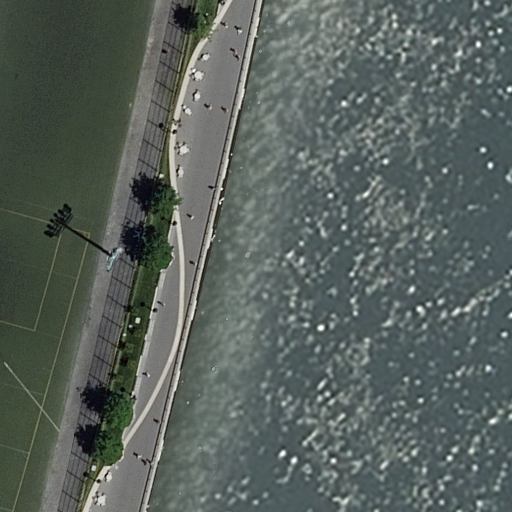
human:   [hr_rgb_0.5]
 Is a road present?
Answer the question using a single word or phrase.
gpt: yes

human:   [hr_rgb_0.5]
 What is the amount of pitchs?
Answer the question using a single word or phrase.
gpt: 1

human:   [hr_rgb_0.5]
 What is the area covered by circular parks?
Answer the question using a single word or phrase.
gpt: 0m2

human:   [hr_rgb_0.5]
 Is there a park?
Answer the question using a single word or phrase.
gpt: yes

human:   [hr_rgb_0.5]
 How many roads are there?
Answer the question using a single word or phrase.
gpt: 1

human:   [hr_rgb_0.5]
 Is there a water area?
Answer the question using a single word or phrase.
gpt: yes

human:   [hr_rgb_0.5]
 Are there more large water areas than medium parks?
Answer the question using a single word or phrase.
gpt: yes

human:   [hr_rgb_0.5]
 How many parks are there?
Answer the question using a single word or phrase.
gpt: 1

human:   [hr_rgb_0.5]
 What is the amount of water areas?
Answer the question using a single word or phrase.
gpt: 1

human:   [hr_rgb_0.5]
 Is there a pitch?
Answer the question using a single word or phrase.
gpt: yes

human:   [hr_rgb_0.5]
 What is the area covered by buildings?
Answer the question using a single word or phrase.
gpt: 0m2

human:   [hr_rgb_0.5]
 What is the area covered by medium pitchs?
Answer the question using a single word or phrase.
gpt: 0m2

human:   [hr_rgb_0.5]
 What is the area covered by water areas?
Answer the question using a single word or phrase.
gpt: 6508m2

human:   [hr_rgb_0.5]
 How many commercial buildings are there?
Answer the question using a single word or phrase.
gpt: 0

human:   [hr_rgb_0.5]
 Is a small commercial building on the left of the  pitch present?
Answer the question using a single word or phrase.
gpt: no

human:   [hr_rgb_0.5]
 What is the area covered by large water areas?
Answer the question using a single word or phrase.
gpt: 6508m2

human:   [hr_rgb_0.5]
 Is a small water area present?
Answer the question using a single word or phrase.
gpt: no

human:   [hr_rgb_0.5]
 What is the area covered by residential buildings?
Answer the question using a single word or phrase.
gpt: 0m2

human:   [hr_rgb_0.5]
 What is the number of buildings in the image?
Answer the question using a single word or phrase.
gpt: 0

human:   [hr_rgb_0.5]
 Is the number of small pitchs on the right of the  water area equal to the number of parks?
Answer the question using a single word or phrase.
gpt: no

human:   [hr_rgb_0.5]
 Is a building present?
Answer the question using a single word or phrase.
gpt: no

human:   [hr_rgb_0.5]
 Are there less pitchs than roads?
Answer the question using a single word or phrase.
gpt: no

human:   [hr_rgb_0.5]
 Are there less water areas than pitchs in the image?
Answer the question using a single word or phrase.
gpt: no

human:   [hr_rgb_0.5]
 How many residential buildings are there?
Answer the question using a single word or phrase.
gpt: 0

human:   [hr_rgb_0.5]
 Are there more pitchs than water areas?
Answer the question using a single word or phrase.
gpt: no

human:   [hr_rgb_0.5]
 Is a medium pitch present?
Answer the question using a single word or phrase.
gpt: no

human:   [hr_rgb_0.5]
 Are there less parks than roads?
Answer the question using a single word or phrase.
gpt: no

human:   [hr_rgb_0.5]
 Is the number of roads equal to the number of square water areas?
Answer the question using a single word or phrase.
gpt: no

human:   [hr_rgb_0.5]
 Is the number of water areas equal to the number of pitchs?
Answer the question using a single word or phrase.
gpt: yes

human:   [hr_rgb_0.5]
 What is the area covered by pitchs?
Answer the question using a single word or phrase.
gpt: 20m2

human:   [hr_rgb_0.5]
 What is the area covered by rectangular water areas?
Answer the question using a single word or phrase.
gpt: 6508m2

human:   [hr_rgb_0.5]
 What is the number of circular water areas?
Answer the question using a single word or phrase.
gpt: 0

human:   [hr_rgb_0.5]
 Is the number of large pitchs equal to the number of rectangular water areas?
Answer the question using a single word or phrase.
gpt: no

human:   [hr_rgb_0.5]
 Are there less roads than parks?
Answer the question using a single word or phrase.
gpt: no

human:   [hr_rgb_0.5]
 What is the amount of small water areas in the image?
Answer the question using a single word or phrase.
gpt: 0

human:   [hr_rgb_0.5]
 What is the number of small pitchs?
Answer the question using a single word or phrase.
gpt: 1

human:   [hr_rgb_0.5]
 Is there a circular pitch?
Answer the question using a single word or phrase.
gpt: no

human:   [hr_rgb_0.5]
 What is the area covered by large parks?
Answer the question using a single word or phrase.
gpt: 6473m2

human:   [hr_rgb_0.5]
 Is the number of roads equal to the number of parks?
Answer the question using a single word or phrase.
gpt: yes

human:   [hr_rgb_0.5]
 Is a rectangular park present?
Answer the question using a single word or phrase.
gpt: yes

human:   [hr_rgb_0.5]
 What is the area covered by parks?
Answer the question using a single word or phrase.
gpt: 6473m2

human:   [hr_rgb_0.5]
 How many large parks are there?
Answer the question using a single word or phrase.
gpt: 1

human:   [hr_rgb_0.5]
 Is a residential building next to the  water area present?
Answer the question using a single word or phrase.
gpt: no

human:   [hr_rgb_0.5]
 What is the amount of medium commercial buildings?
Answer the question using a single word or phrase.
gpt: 0

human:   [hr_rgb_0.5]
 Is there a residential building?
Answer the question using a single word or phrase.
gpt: no

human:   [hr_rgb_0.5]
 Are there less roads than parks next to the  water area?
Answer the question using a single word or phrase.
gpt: no

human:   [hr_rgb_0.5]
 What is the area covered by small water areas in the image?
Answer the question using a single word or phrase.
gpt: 0m2

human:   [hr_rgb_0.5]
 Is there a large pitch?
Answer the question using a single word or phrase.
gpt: no

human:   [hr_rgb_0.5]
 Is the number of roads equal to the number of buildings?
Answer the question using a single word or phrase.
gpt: no

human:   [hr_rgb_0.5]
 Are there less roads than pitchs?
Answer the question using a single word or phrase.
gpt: no

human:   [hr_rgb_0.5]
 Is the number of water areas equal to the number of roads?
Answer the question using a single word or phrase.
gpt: yes

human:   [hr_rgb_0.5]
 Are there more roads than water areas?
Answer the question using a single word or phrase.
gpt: no

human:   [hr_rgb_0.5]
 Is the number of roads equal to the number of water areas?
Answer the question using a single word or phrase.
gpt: yes

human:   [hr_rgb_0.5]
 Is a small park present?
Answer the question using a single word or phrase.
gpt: no

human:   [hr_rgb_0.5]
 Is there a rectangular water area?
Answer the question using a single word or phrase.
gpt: yes

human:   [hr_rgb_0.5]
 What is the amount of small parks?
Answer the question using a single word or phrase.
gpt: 0

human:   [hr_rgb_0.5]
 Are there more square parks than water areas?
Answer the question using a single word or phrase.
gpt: no

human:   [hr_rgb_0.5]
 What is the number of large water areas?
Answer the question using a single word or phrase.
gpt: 1

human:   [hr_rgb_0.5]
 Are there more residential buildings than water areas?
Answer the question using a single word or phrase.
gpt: no

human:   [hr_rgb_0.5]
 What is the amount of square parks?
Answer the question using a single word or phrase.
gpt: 0

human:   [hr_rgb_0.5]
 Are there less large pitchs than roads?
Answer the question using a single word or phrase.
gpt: yes

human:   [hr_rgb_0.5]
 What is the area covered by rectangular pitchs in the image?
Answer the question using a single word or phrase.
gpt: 20m2

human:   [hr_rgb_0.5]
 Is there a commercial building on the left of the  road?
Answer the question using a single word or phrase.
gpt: no

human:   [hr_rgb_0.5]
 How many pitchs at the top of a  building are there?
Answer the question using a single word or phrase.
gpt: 0